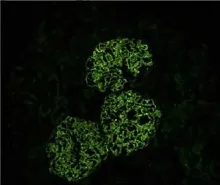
Renal biopsy findings showing a THSD7A-associated MN Renal histology specimens and baseline tumor tissue. (E) Immunofluorescence of subepithelial IgG2 deposition. (Original magnification, 200x).
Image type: pathology (immunostaining)